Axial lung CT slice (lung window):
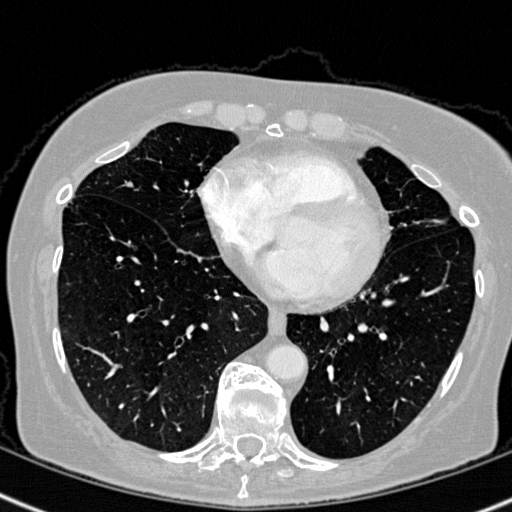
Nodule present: no